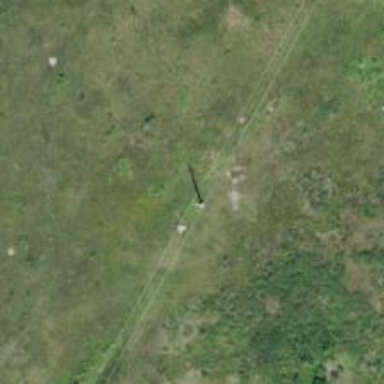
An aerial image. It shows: Power pole.